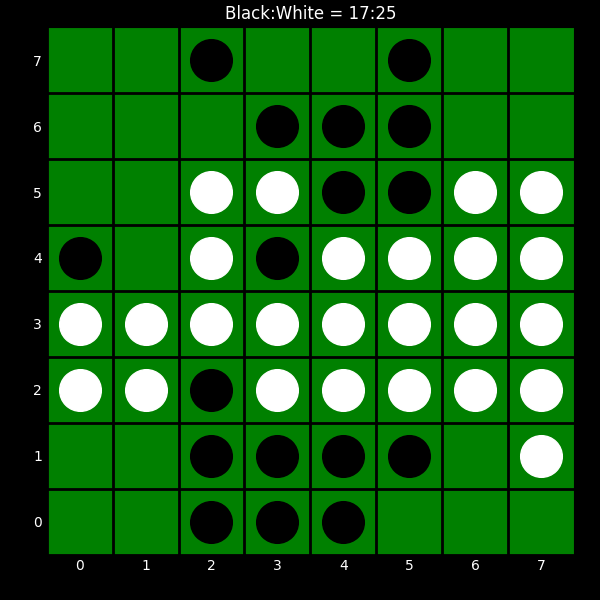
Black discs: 17
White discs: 25